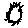
Label: sun